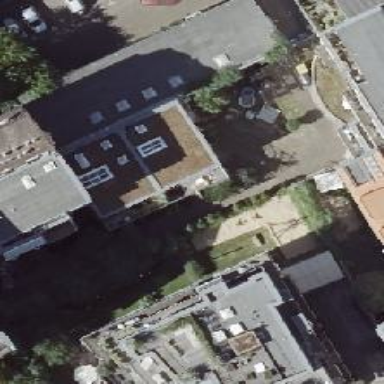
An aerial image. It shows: Part of building.